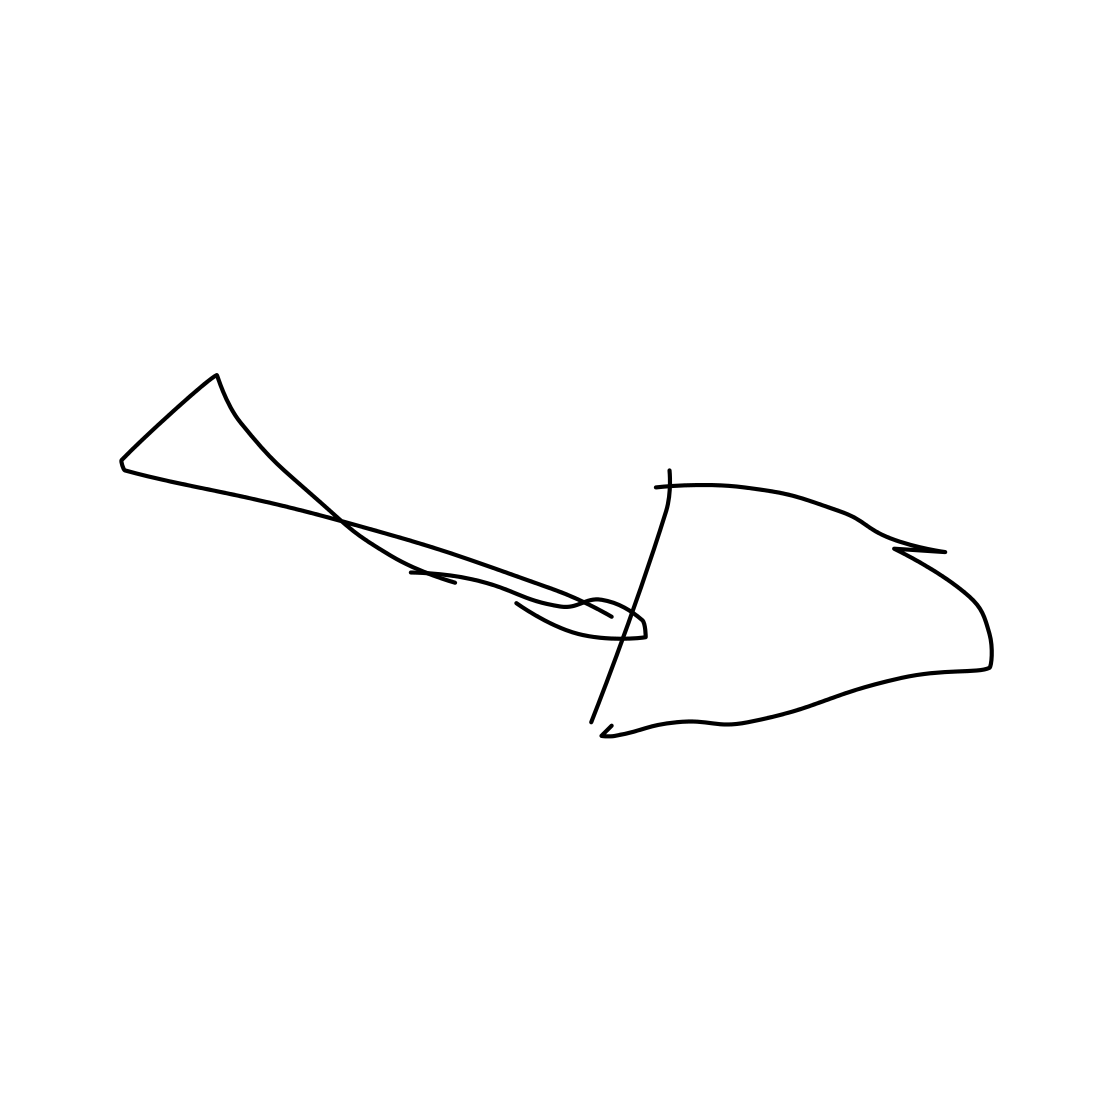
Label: shovel